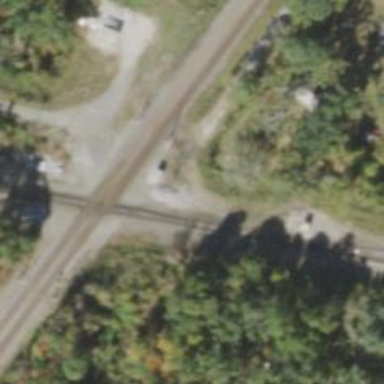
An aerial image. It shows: Railway track.